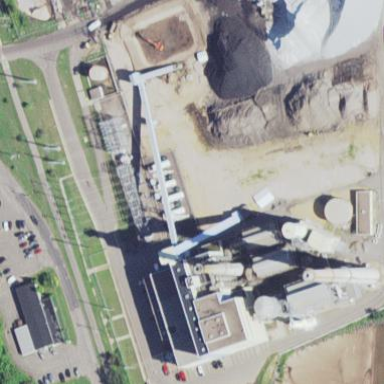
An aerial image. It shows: Industrial area with coal as the source of plant.